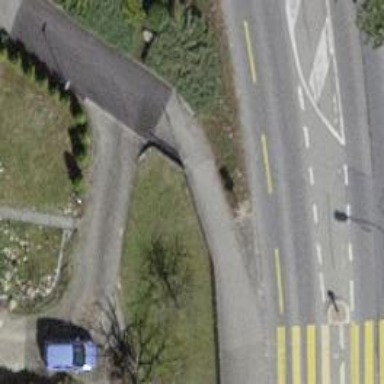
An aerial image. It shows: Cycle barrier.